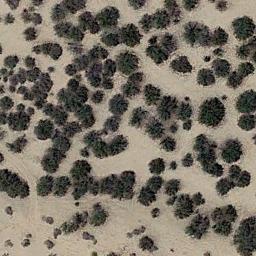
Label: chaparral